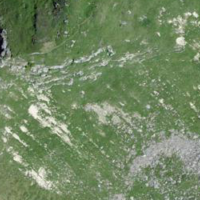
EUNIS habitat code: 26
Species observed at this site:
Hedysarum hedysaroides